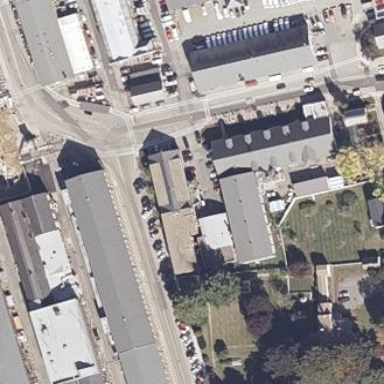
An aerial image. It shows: Street-side parking area with parallel orientation. The surface is asphalt.